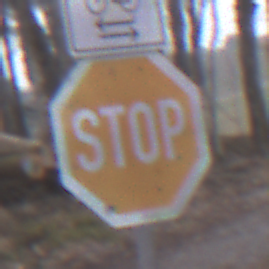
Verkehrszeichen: Stop
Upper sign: RichtungsangabeDurchPfeile9
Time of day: Midday
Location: Outdoor (Nature)
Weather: Overcast
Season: Autumn
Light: Natural